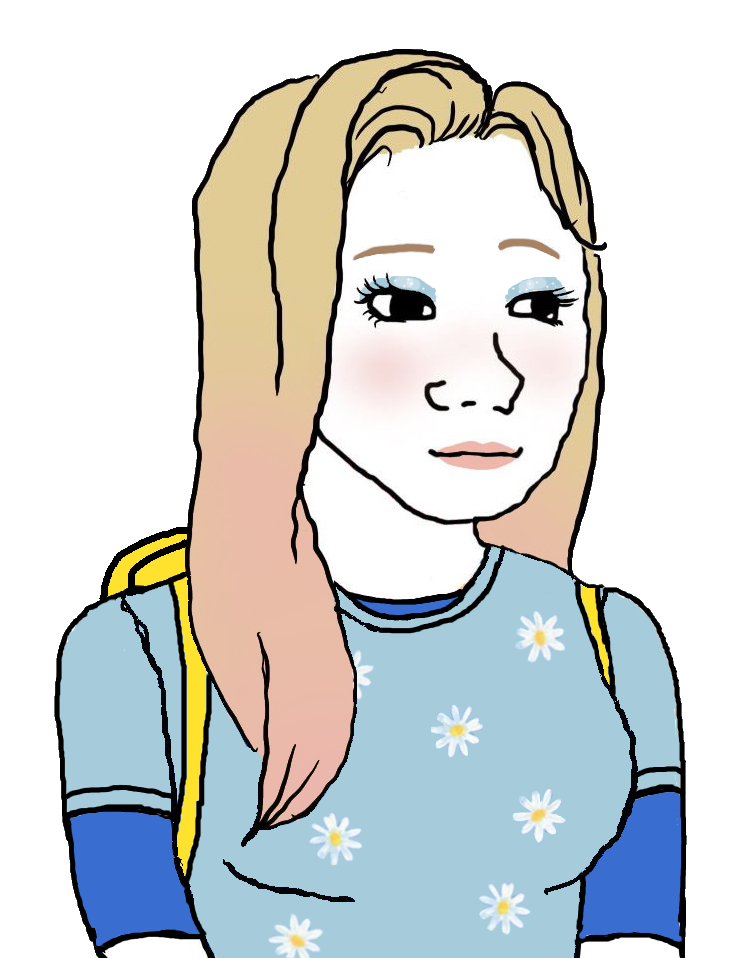
Label: 5_Trad_Wife